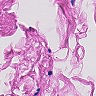
Metastatic tissue present: no